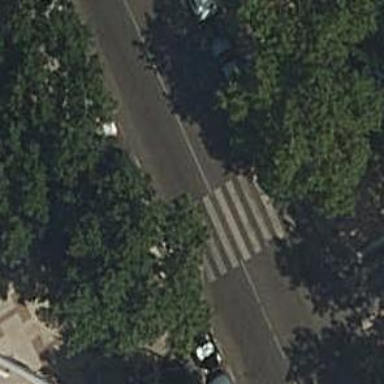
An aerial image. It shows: Zebra crossing on the road.